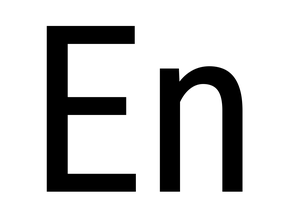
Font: Roboto_Condensed_Regular